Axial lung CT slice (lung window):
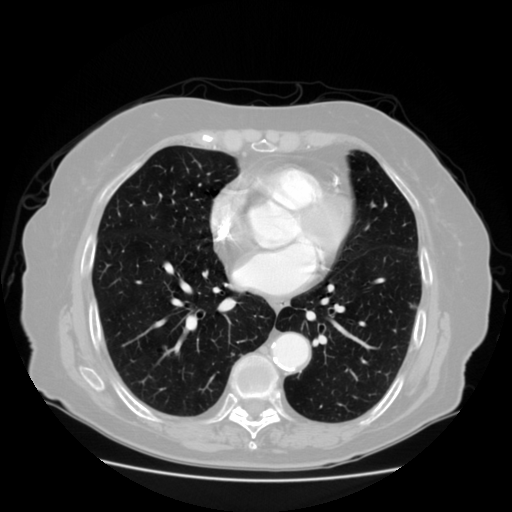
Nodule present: yes
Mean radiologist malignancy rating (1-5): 2.5